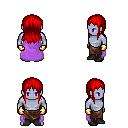
a pixel art fantasy rpg character, male body template, dark elf, purple skin, lavender cape, robe skirt, red unkempt hairstyle, gold gloves, black shoes, four views (front, back, left, right), 2x2 character sprite sheet, small pixel art, hard edges, no anti-aliasing